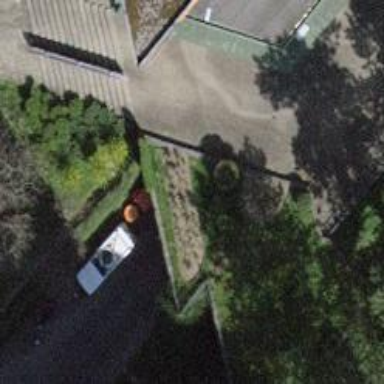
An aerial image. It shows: Driveway tunnel.